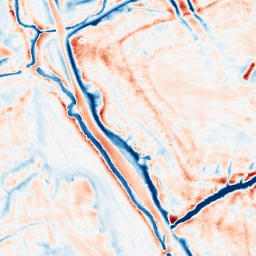
Category: edge_preserving
Decomposition family: bilateral
Decomposition parameters: d: 21
sigma_color: 25
sigma_space: 50
Upsampling method: regularized
Upsampling parameters: scale: 4
lambda_reg: 0.01
Upsampling scale: 4